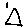
Label: triangle